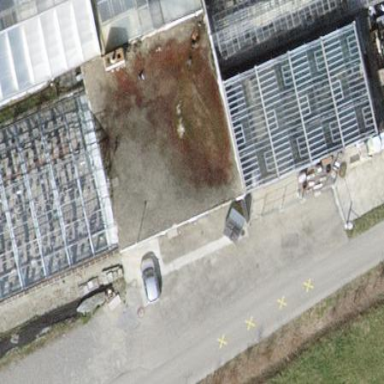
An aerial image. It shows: Greenhouse.